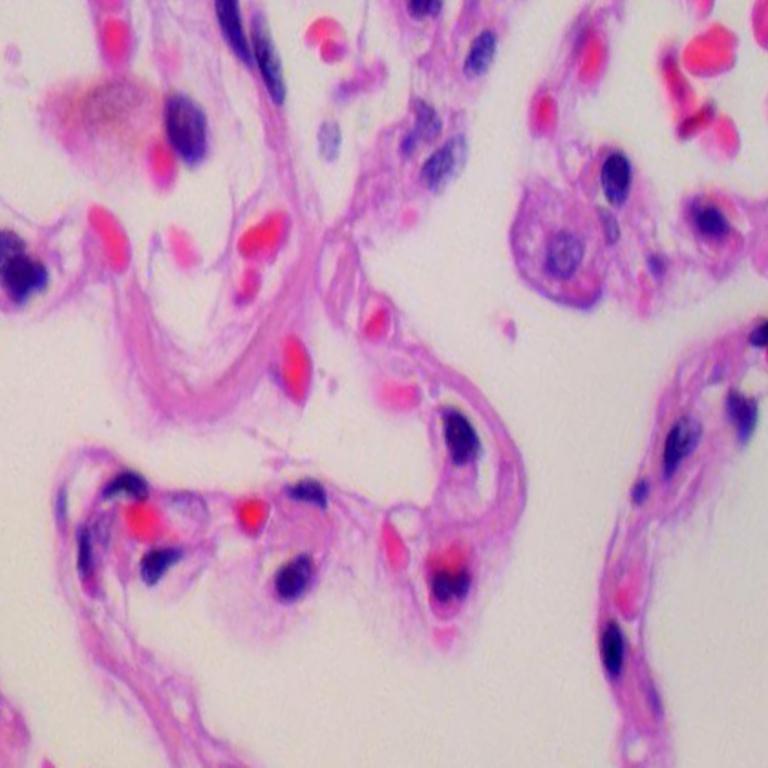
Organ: lung
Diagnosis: benign